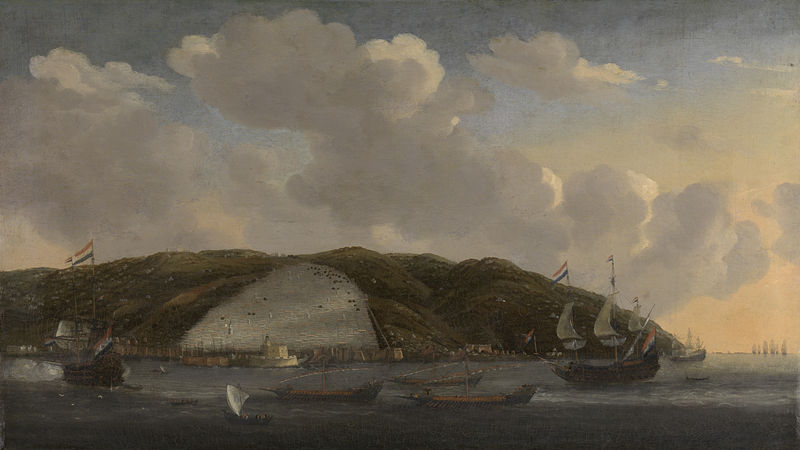
Titel: Gezicht op Algiers met de Ruyters schip 'De Liefde'
Künstler: Reinier Nooms
Standort: Amsterdam
Institution: Rijksmuseum
Schlagwörter: blue, oil, white, france, gray, green, grey, painting, cliff, cloud, clouds, sky, boat, hill, hills, landscape, mountain, ocean, orange, sea, ship, shore, water, horizon, island, grass, dusk, realism, gree, boats, cloudy, sail, flag, rural, flags, fort, harbour, war, lighthouse, ships, sunset, bay, dutch, blue sky, dawn, holland, land, sailing, sails, row, misty, rowing, fortress, twilight, waterfront, hils, foreign, sundown, body of water, fleet, french flag, regatta, the neatherlands, seage